RGB frame:
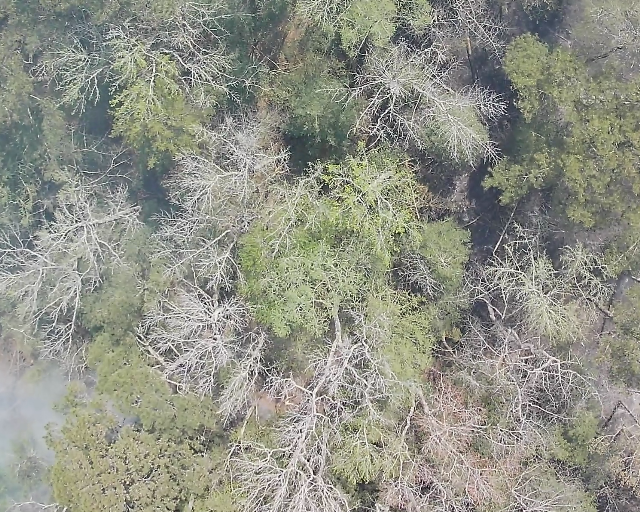
Thermal frame:
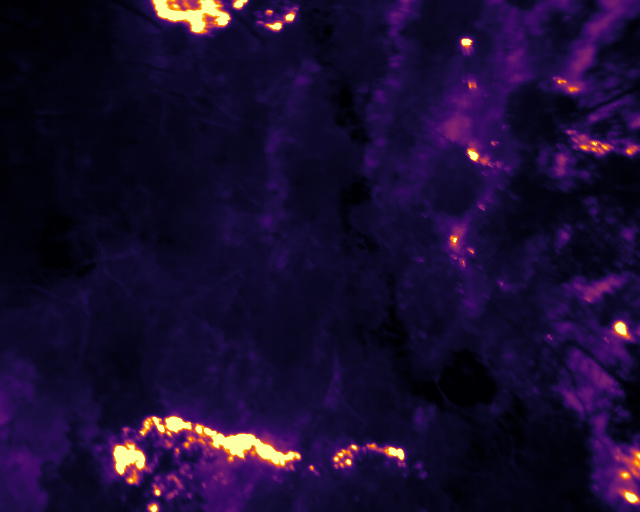
Captured: 2026-02-26 03:43:23
Pixels at or above 80 °C: 3945 (fraction of frame: 0.01204)